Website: macys
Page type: customer-info-address
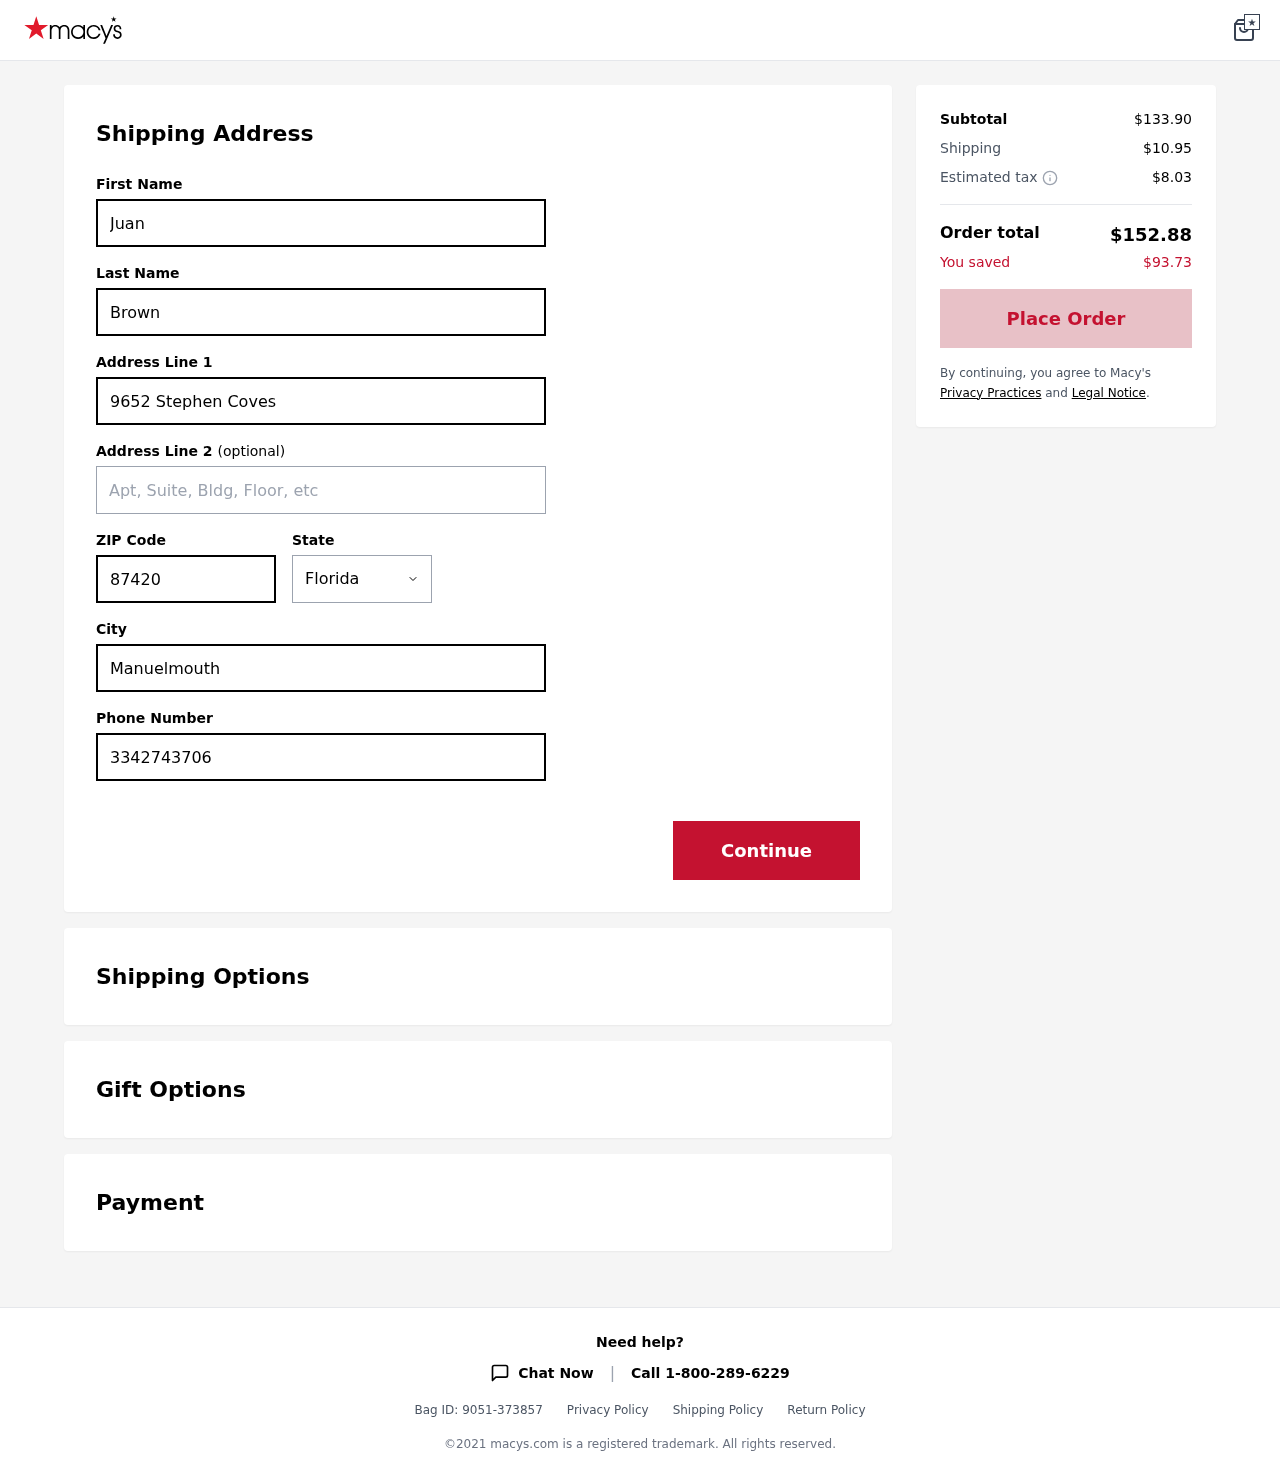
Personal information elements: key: PII_CITY
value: Manuelmouth
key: PII_FIRSTNAME
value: Juan
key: PII_LASTNAME
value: Brown
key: PII_PHONE
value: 3342743706
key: PII_POSTCODE
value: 87420
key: PII_STATE
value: Florida
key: PII_STREET
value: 9652 Stephen Coves
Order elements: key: ORDER_SUBTOTAL
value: $133.90
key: ORDER_SHIPPING_COST
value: $10.95
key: ORDER_TAX
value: $8.03
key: ORDER_TOTAL
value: $152.88
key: ORDER_SAVINGS
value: $93.73